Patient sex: F
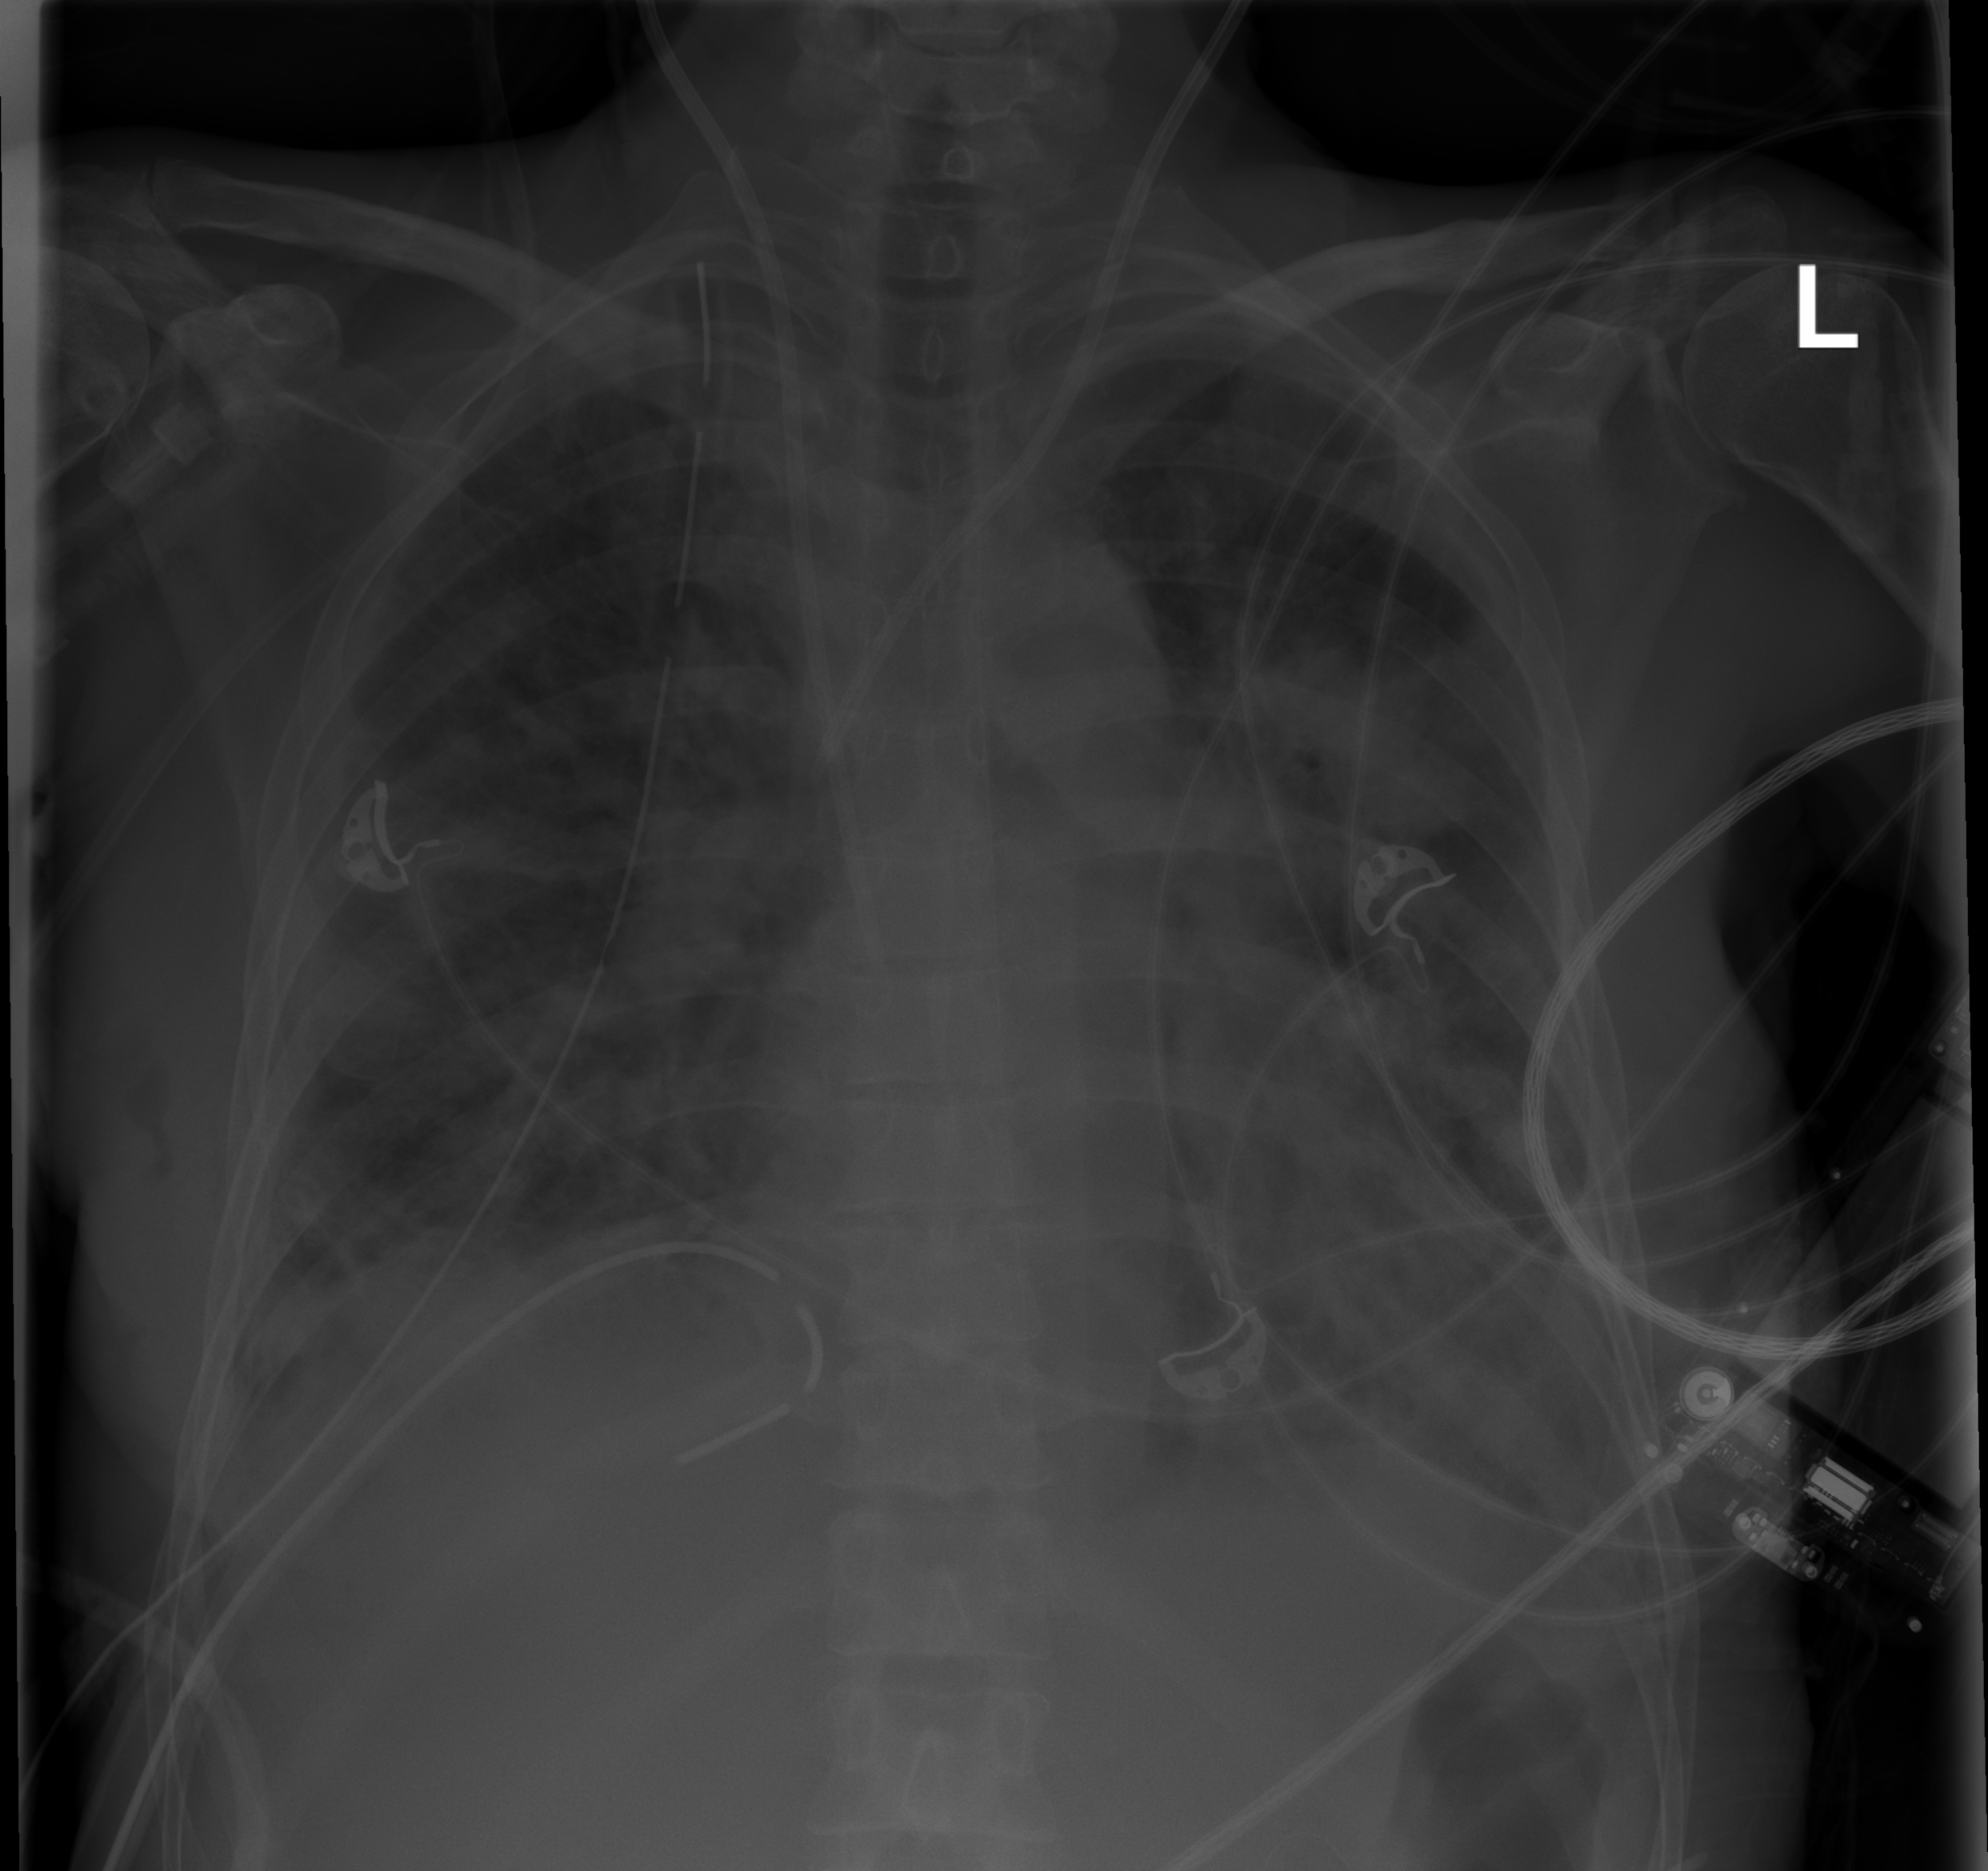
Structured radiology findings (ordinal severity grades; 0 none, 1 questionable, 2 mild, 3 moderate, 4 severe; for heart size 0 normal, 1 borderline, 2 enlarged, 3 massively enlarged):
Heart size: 1
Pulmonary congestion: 2
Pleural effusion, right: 2
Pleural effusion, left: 0
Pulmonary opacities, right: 3
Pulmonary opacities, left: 3
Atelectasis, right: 3
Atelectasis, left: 3